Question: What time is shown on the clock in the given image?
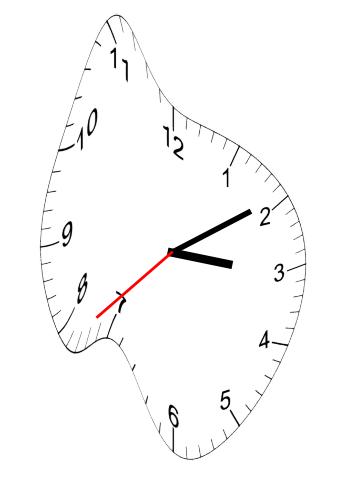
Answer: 03:09:38